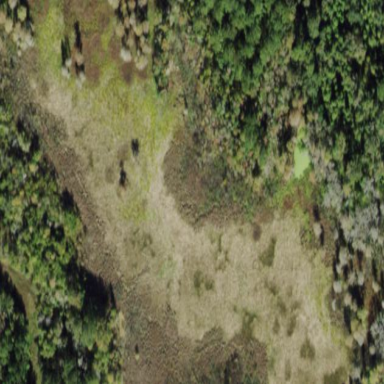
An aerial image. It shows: Beautiful wet meadow natural wetland.